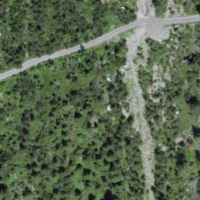
EUNIS habitat code: 43
Species observed at this site:
Motacilla cinerea
Amelanchier ovalis
Oenanthe oenanthe
Lophophanes cristatus
Linaria cannabina
Pyrrhula pyrrhula
Arctostaphylos uva-ursi
Turdus viscivorus
Falco peregrinus
Fringilla coelebs
Erithacus rubecula
Cuculus canorus
Phoenicurus ochruros
Pyrrhocorax graculus
Periparus ater